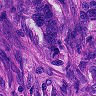
Metastatic tissue present: yes